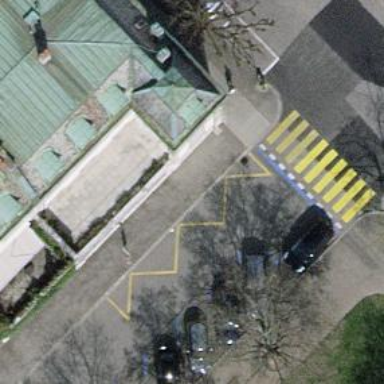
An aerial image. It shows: Asphalt sidewalk leading to public transport platform.